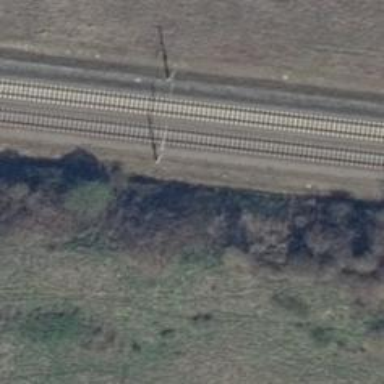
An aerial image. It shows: Milestone along the railway track with catenary mast.